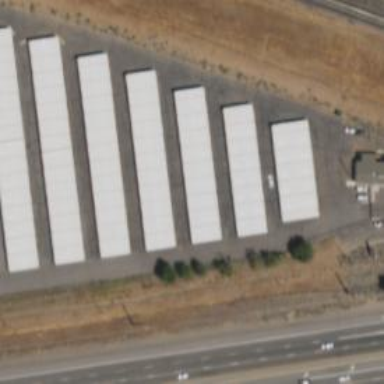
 known as Public Storage according to Wikipedia."